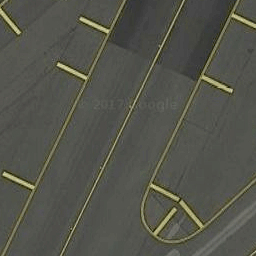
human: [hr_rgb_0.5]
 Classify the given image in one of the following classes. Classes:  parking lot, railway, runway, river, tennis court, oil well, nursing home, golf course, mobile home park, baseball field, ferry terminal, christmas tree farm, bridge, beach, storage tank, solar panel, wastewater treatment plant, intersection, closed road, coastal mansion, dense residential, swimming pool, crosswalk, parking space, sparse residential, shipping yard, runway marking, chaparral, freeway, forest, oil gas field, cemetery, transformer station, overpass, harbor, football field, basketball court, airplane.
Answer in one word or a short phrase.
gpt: runway marking